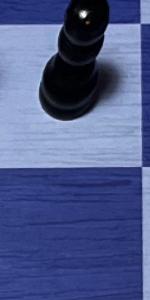
Label: Empty